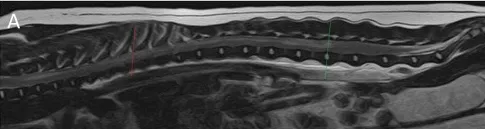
Magnetic resonance images of reported case. Midsagittal plane.
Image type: radiology (mri)